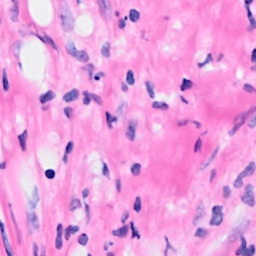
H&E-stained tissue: Breast